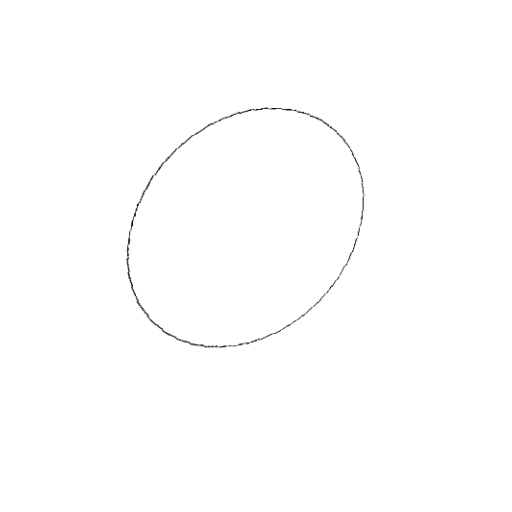
Crossing number: 0